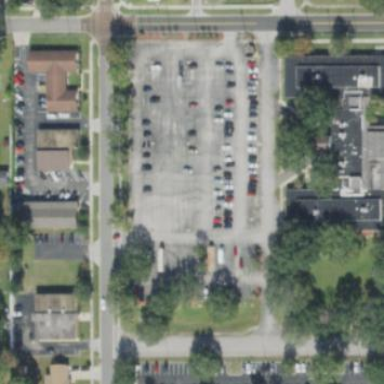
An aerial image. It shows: Paved parking area.